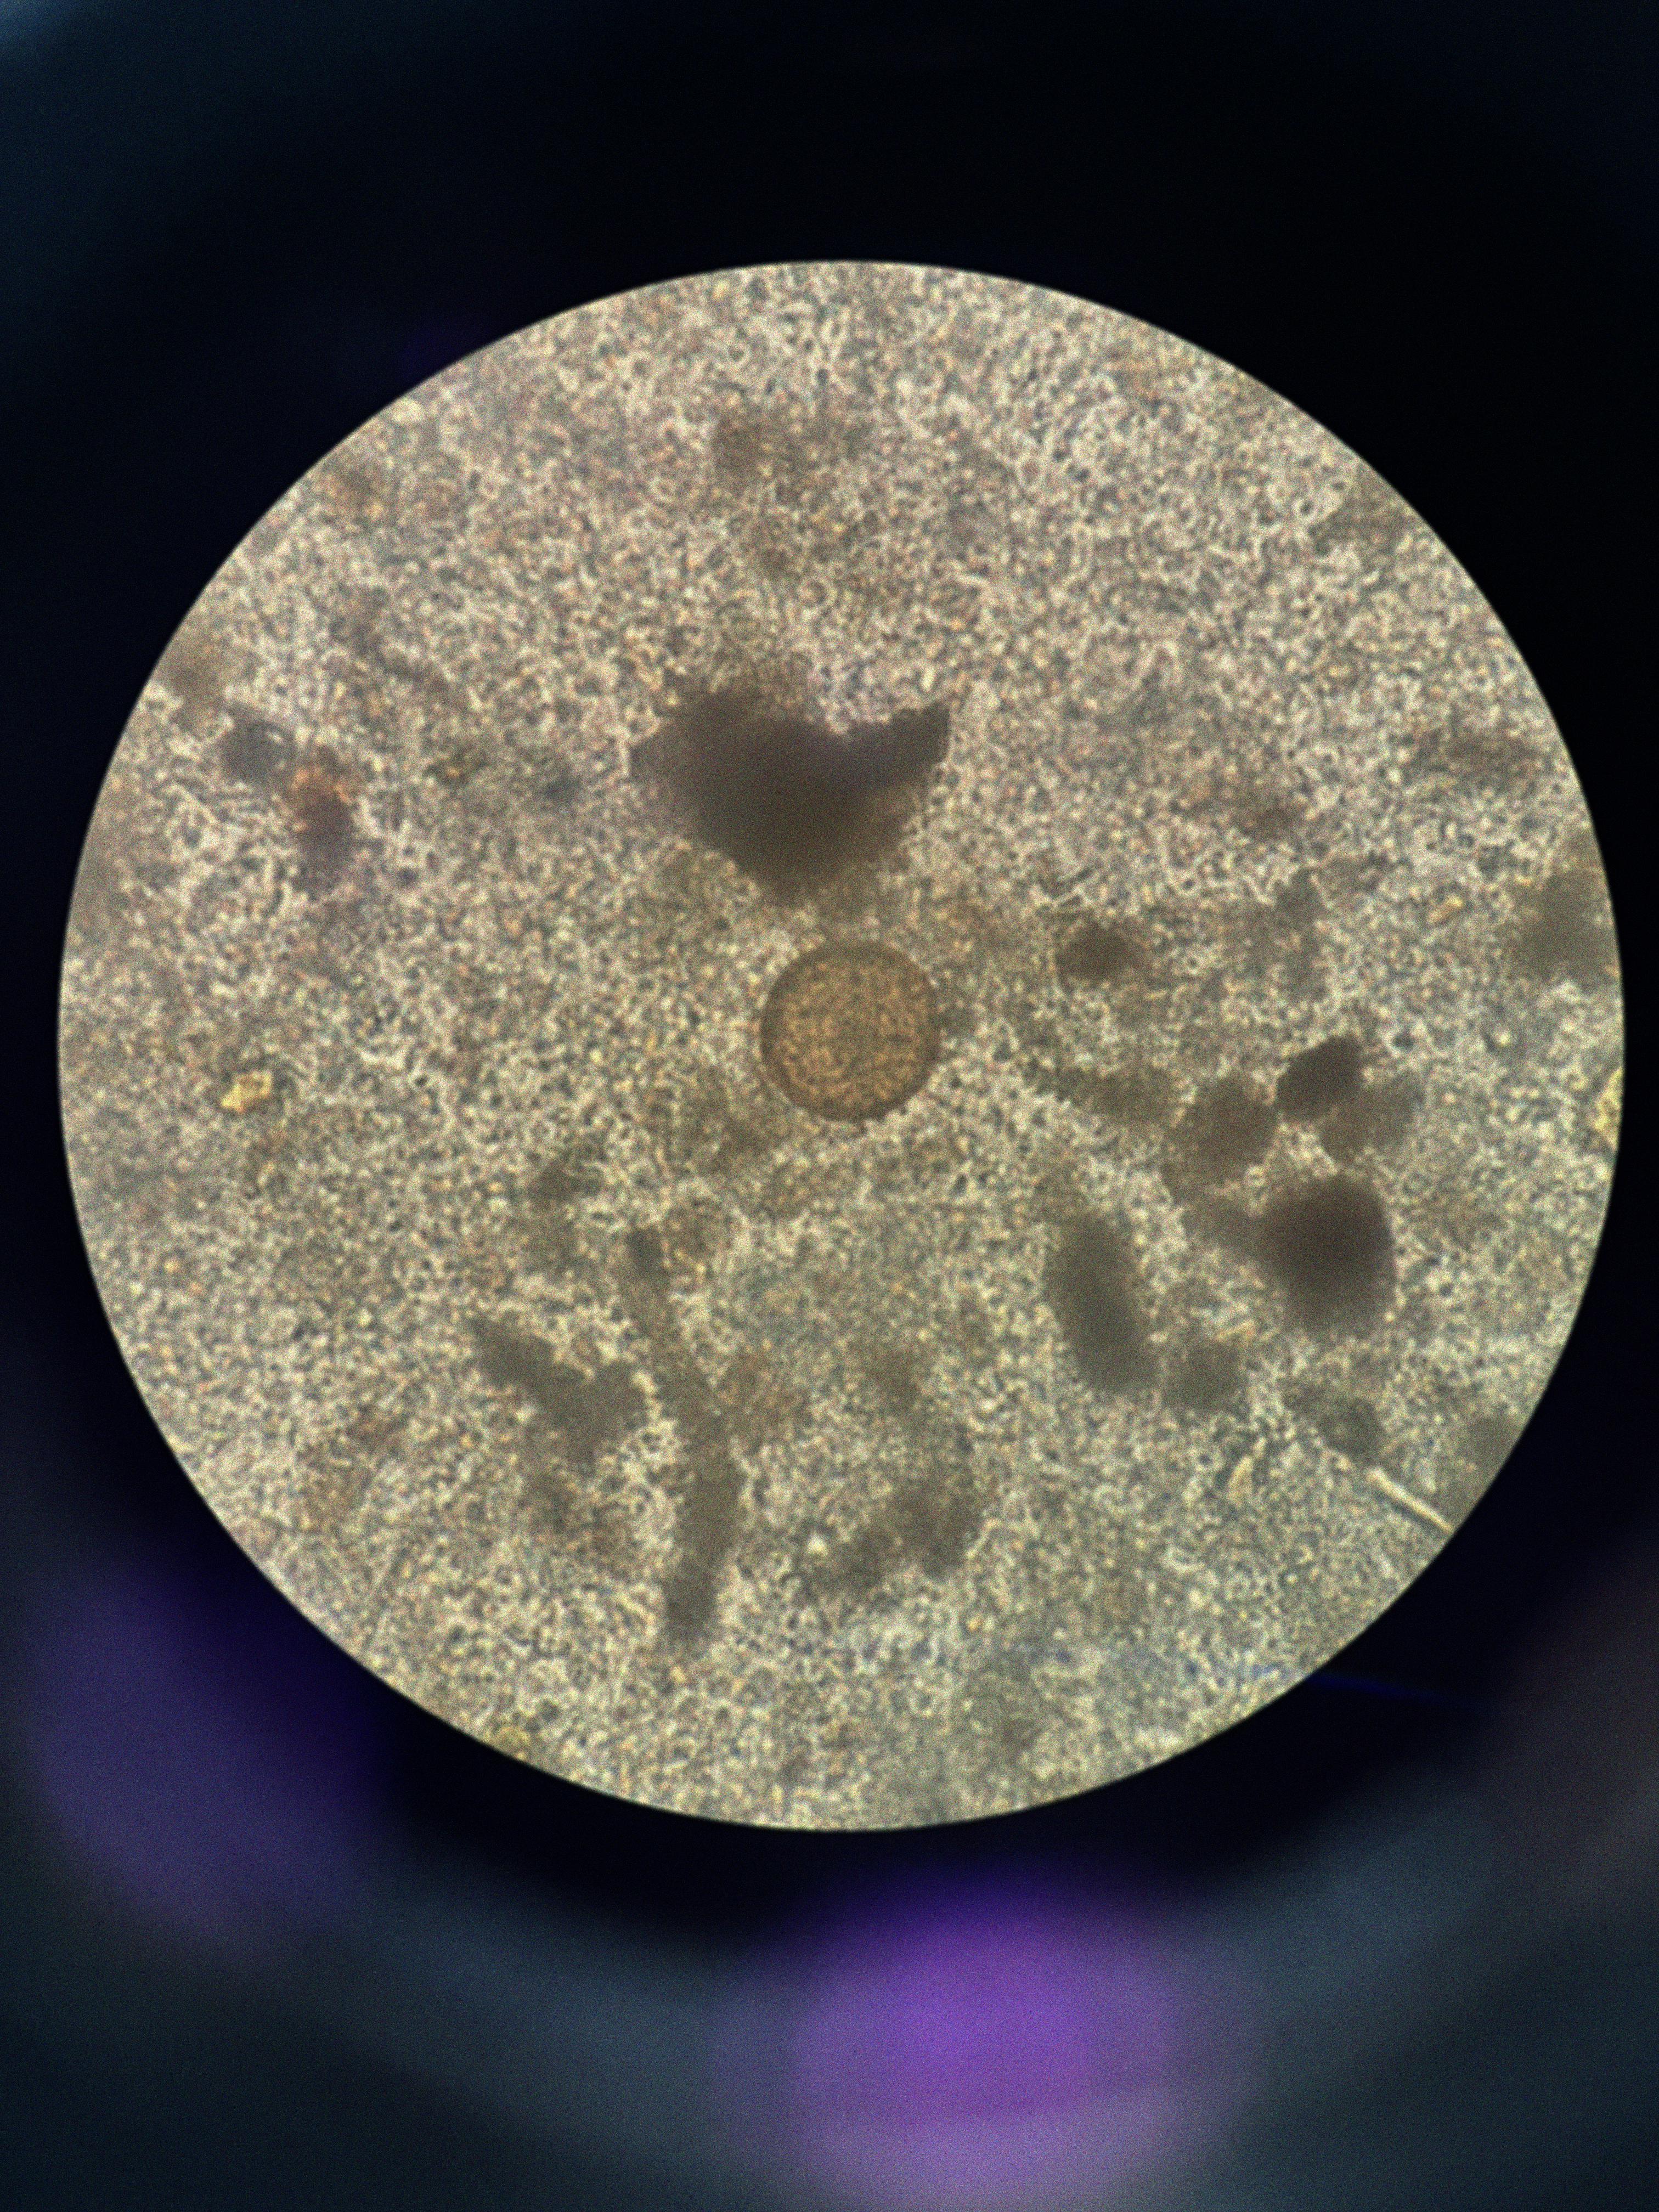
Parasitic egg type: Hymenolepis diminuta